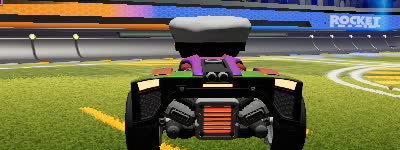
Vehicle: breakout